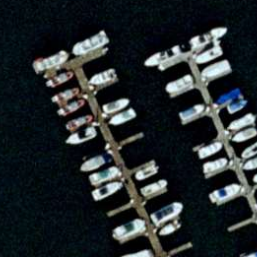
Label: harbor